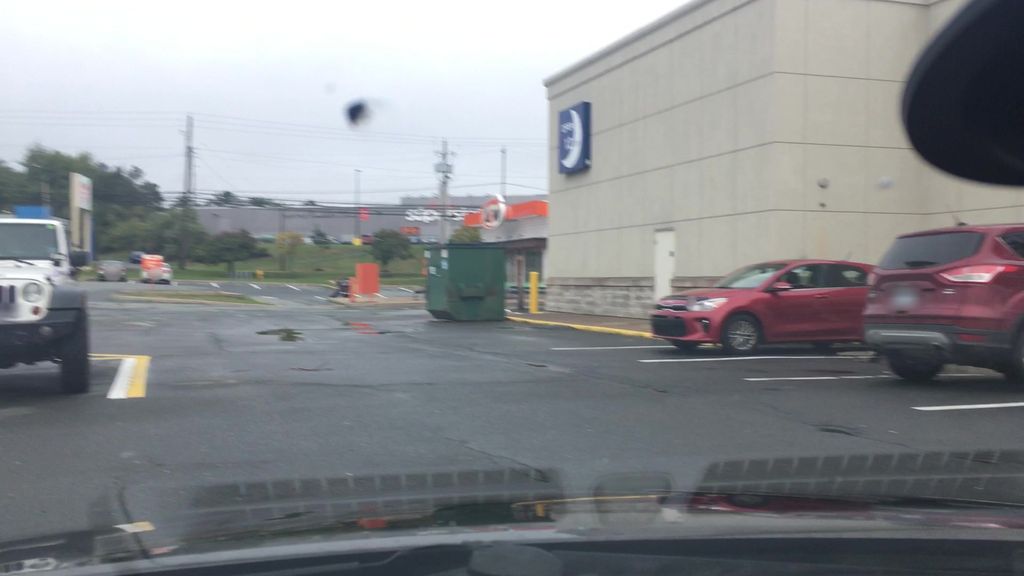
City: halifax